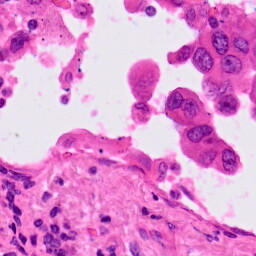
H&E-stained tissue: Lung